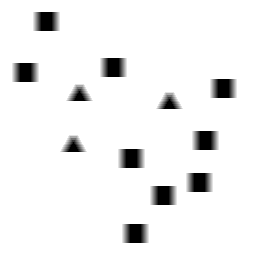
Squares: 9
Triangles: 3
Stars: 0
Total shapes: 12